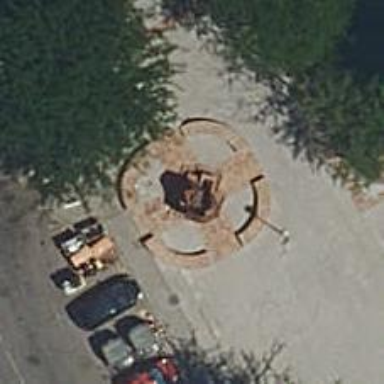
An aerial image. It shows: Beautiful fountain.